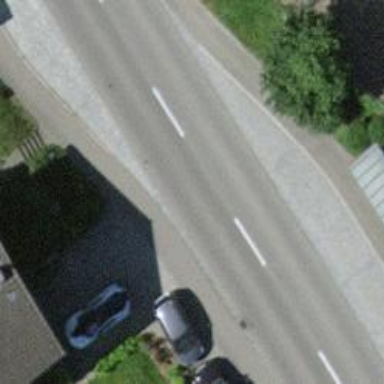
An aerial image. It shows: Bus stop with stop position for public transport.